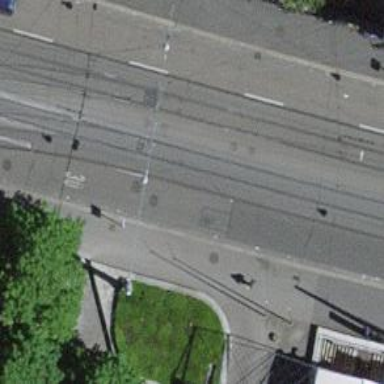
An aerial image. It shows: Tram railway with 1 track and contact lines for electrification.